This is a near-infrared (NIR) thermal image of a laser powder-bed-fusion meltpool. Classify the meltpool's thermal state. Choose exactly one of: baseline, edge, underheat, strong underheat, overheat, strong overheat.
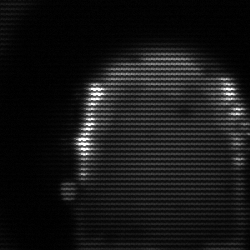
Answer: baseline